Interaction volume radius: 10 \u00c5
Interaction volume height: 10 \u00c5
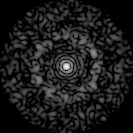
Disorder parameter: 0.7901